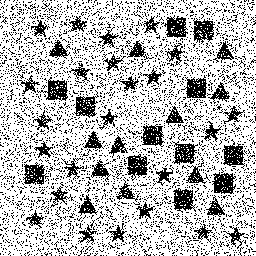
Squares: 12
Triangles: 12
Stars: 24
Total shapes: 48